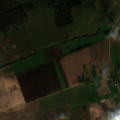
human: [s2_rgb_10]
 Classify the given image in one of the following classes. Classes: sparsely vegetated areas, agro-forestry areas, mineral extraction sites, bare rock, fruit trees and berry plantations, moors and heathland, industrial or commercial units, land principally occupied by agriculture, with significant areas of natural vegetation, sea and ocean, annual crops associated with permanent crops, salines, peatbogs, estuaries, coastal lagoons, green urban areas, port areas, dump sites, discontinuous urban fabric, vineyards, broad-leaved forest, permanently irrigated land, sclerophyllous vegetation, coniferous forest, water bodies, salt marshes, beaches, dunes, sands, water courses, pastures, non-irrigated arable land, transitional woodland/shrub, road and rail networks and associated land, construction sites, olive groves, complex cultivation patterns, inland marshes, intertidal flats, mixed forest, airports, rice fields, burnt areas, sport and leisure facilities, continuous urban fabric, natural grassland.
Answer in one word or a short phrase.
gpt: non-irrigated arable land, pastures, complex cultivation patterns, broad-leaved forest, coniferous forest, mixed forest